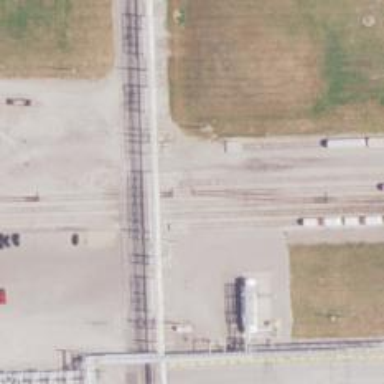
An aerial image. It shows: Rail spur service.